Question: Android Studio (using SDK 19, 21 or 22) shows an error that Eclipse ADT (using SDK 19) does not:
> Error:9-patch image D:\Workspaces....
es\drawable-hdpitn_bg_common_press.9.png malformed.
Error:Frame pixels must be either solid or transparent (not intermediate alphas). - Found at pixel #4 along top edge.
Or <URL>:
> Error:Ticks in transparent frame must be black or red.
both within 'aapt'
> Error:Error: com.android.ide.common.process.ProcessException: org.gradle.process.internal.ExecException: Process 'command 'E:\Android\sdk-Android-Studiouild-tools9.1.0apt.exe'' finished with non-zero exit value 42

Example of file is above, but there are 20+ such files that worked well.
If it is not possible with Gradle, what command-line tool could I use to replace all transparent pixel with non-transparent?
The build.gradle file for the application module (where resources are) is below.
I have tried both with <URL>.
A similar issue on AOSP, <URL>.
'''
buildscript {
repositories {
jcenter()
}
dependencies {
classpath 'com.android.tools.build:gradle:1.1.+'
}
}
allprojects {
repositories {
jcenter()
}
}
//---
task wrapper(type: Wrapper) {
gradleVersion = '2.2.1'
}
apply plugin: 'com.android.application'
dependencies {
compile fileTree(dir: 'libs', include: '*.jar')
compile project(':afinal')
compile 'com.android.support:appcompat-v7:19.0.+'
//compile 'com.android.support:appcompat-v7:21.0.+'
}
//---
android {
sourceSets {
main {
manifest.srcFile 'AndroidManifest.xml'
res.srcDirs = ['res']
assets.srcDirs = ['assets']
}
}
compileSdkVersion 19
buildToolsVersion "19.1.0"
//compileSdkVersion 21
//buildToolsVersion "21.1.2"
//compileSdkVersion Integer.parseInt(project.COMPILE_SDK_VERSION)
//buildToolsVersion project.BUILD_TOOLS_VERSION
buildTypes {
release {
minifyEnabled false
proguardFiles getDefaultProguardFile('proguard-android.txt'), 'proguard-rules.txt'
zipAlignEnabled true
//signingConfig signingConfigs.release
}
debug {
zipAlignEnabled true
}
}
lintOptions {
//checkReleaseBuilds false
// Or, if you prefer, you can continue to check for errors in release builds,
// but continue the build even when errors are found:
abortOnError false // false also required by https://wiki.jenkins-ci.org/display/JENKINS/Android+Lint+Plugin
}
}//android
'''
Android Gradle plugins sources are at <URL>.
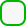
Answer: > How automatically solve the issue (without checking all images in different resolutions)
Not possible. Since you want the .png to behave like a nine-patch (expand along the edges, not stretch the whole bitmap), you're going to have to format them as such ergo .
Since the shape is so simple you'd be better off deleting all variants of this file (saving space, time and headache in the process) and create '/res/drawable/btn_bg_common_press.xml' drawable with following contents:
'''
<?xml version="1.0" encoding="utf-8"?>
<shape xmlns:android="http://schemas.android.com/apk/res/android"
android:shape="rectangle">
<corners android:radius="16dp"/>
<solid android:color="#ccc"/>
<stroke
android:color="#0c0"
android:width="2dp"/>
</shape>
'''
You can use 'dimen' and 'color' resources instead of hardcoded values. Additionally you might want to add the 'padding' element inside 'shape'
'''
<shape...>
<padding
android:top="8dp"
android:left="8dp"
android:bottom="8dp"
android:right="8dp"/>
</shape>
'''
and/or wrap the 'shape' element inside an 'inset' element.
'''
<inset
xmlns:android="http://schemas.android.com/apk/res/android"
android:insetTop="8dp"
android:insetLeft="8dp"
android:insetBottom="8dp"
android:insetRight="8dp">
<shape...>
</inset>
'''
If you do that, the drawable will have implied padding and you won't have to set it when styling widgets. Since you have multiple state drawables for the button I suggest you convert all of them to XML to make sure the line thickness and corners match.
Despite the root element's name the '<shape>' actually inflates to 'GradientDrawable' (meaning you can fill it with gradient instead of solid color). Review <URL> for all its options. Do not use 'ShapeDrawable' programmatically, it just doesn't work.
Consider the three following enlarged images.

Candidate #1 is a nine-patch. It has reserved 1px on each side for stretch and padding specification. This one will behave as an ordinary bitmap when stretched. If the width will be greater than height, so will the border thickness on sides. The border will scale proportionally.
Candidate #2 is also a nine-patch and is actually saying it's going to stretch everything besides 1px border and will have implied padding of 3px on each side. It will have a nice crisp 1px border when stretched.
Candidate #3 is a nine-patch. It scales the same way as #1.
Now let's take a look at enlarged version of the image you included in OP:

As you can see it's not a nine-patch, so it won't get interpreted as one and the build tools are kind enough to warn you of that. Even if older build tools were more forgiving and added transparent 1px on each side for you, the result would have behaved like an ordinary bitmap, meaning when stretched it would look like specimen A instead of expected result specimen B.

Here's <URL>. This explains what the extra 1px on each side is used for.